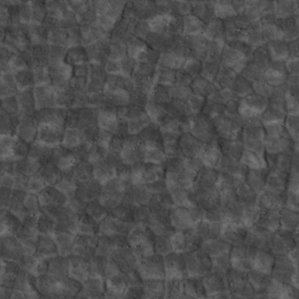
Label: non_frost